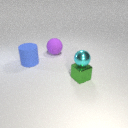
small green metal cube below small cyan metal sphere